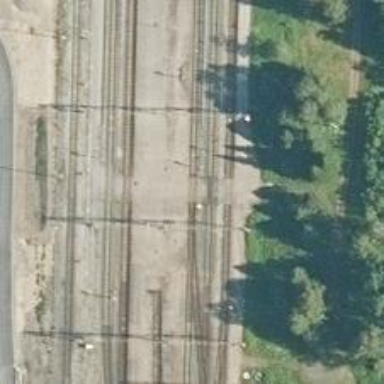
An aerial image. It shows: Level crossing with saltire marking.